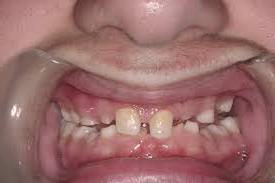
Condition: hypodontia